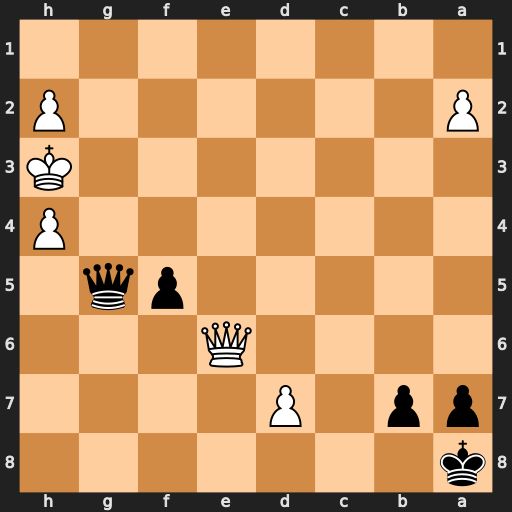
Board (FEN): k7/pp1P4/4Q3/5pq1/7P/7K/P6P/8
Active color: b
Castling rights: -
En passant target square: -
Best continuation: Qg4#